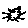
Label: cat